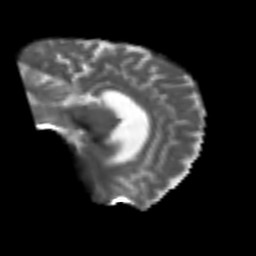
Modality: T2w
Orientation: sagittal
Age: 54
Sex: female
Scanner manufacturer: siemens
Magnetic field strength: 3 T
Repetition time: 4.987 s
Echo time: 0.0792 s